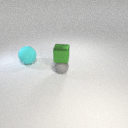
small green metal cube above small gray rubber sphere